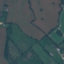
Land use / land cover: Pasture